Interaction volume radius: 5 \u00c5
Interaction volume height: 15 \u00c5
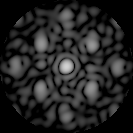
Disorder parameter: 0.4519